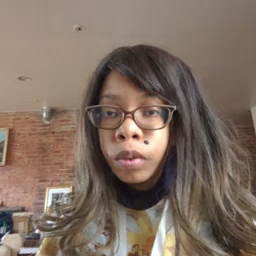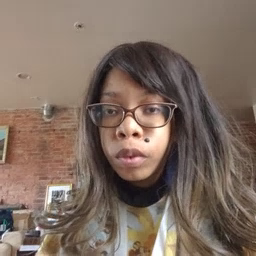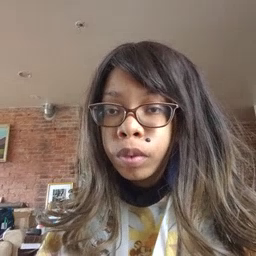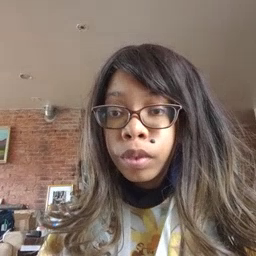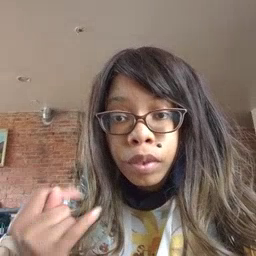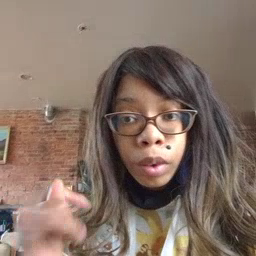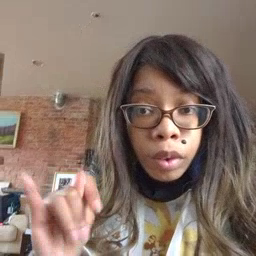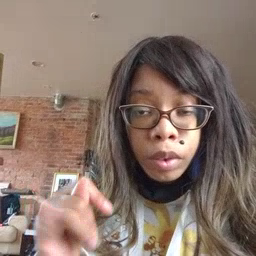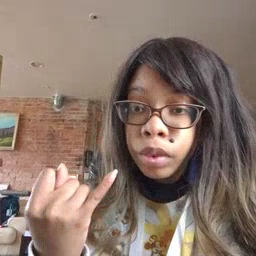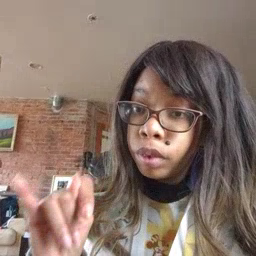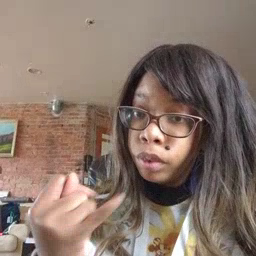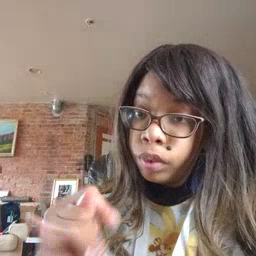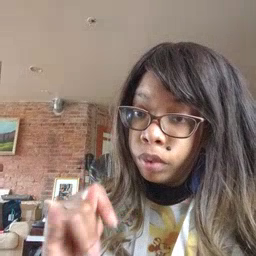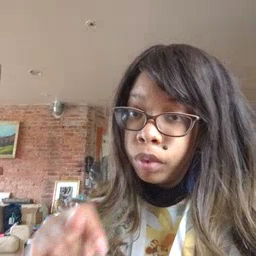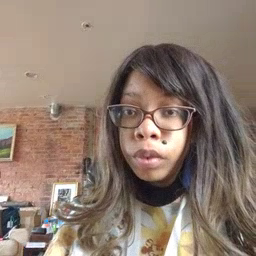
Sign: toy